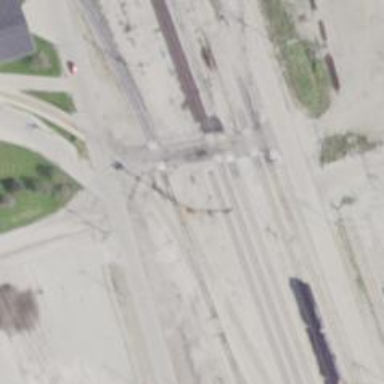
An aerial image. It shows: Level crossing along the railway.